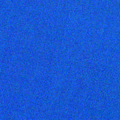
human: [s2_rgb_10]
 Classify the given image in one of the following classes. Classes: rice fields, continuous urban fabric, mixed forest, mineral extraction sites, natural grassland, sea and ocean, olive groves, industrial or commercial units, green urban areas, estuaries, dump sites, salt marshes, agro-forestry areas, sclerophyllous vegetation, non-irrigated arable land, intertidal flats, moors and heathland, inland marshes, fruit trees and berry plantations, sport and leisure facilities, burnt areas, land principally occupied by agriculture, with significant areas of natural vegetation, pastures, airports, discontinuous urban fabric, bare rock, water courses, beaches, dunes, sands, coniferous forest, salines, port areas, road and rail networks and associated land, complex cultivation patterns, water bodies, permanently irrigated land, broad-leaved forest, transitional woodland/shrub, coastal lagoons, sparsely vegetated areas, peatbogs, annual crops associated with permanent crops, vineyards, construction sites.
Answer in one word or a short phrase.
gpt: sea and ocean